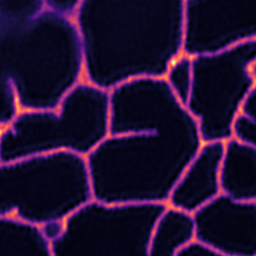
Label: Super-resolution ER image